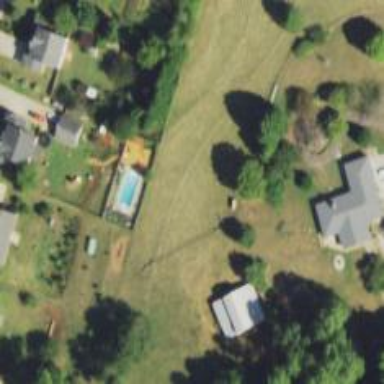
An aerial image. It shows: Outdoor swimming pool in leisure land.